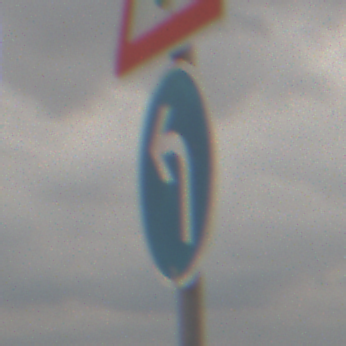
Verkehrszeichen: VorgeschriebeneFahrtrichtungLinks
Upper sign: Lichtzeichenanlage
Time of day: MorningAfternoon
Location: Outdoor (Nature)
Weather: Overcast
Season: NotSpecified
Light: Natural